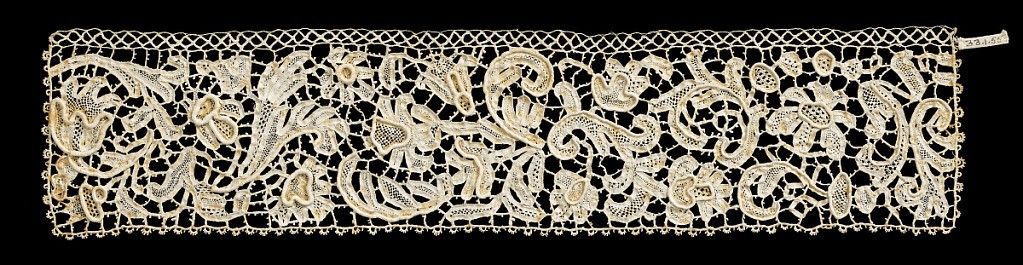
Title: Fragment
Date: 18th–19th century
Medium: linen Technique: lace of premade tape with needlework fillings
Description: Leaf scrolls and floral forms in tape outline with details in various needle work stitches.